Question: With the below code, I'm able to add 10 rows at the max. When i try to add more rows, Aspose is throwing an exception.
'''
Try
Dim doc As Document = New Document("C:\Users\reddy\Desktop\Junk\Out.doc")
Dim table As Table = DirectCast(doc.GetChild(NodeType.Table, 0, True), Table)
For i As Integer = 0 To 10
Dim clonedRow As Row = DirectCast(table.LastRow.Clone(True), Row)
For Each cell As Cell In clonedRow.Cells
cell.CellFormat.Orientation = TextOrientation.Horizontal
cell.CellFormat.WrapText = True
cell.CellFormat.FitText = True
cell.FirstParagraph.Runs.Clear()
cell.FirstParagraph.AppendChild(New Aspose.Words.Run(doc, "hellotext"))
Next
' Add the row to the end of the table.
table.AppendChild(clonedRow)
Next
doc.Save("C:\Users\reddy\Desktop\Junk\Out1.pdf")
Catch x As Exception
Dim y As String = ""
End Try
'''
Exception:
[
Stack Trace:
'''
at System.Collections.ArrayList.get_Item(Int32 index)
at .( , Int32 , Boolean )
at .(ArrayList , Boolean )
at .(ArrayList , Int32 )
at .(ArrayList , , Int32 , Boolean , Boolean )
at . (Table )
at .(Table , Boolean )
at .(Table , Stack , Boolean )
at .VisitTableEnd(Table )
at Aspose.Words.CompositeNode.AcceptCore(DocumentVisitor visitor)
at Aspose.Words.CompositeNode.AcceptChildren(DocumentVisitor visitor)
at Aspose.Words.CompositeNode.AcceptCore(DocumentVisitor visitor)
at Aspose.Words.CompositeNode.AcceptChildren(DocumentVisitor visitor)
at Aspose.Words.CompositeNode.AcceptCore(DocumentVisitor visitor)
at Aspose.Words.CompositeNode.AcceptChildren(DocumentVisitor visitor)
at Aspose.Words.CompositeNode.AcceptCore(DocumentVisitor visitor)
at .( )
at .(Document , )
at .( , )
at . ( )
at . ( )
at Aspose.Words.Document.(Stream , String , SaveOptions )
at Aspose.Words.Document.Save(String fileName)
at WindowsApplication1.IMPlanSetupTest.newpdfgen() in C:\Projects\BFL\Source\BFL.WindowsApplication1\IMPlanSetupTest.vb:line 63
'''
I'm kind of struck with this piece here. When i change 'For i As Integer = 0 To 10' to any number less than 10, It is working.
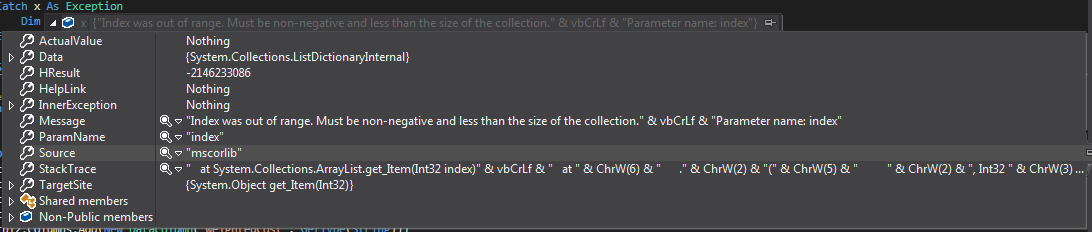
Answer: As @Tilal mentioned above, this limitation is due to evaluation version of aspose. After applying proper license, i'm able to insert 10+ rows into the document.
Cheers.